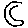
Label: moon